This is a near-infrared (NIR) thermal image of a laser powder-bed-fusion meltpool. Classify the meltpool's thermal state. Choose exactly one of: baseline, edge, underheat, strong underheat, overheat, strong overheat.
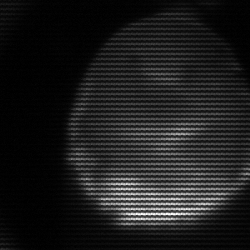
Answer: edge